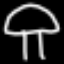
Label: mushroom